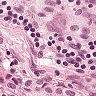
Metastatic tissue present: yes